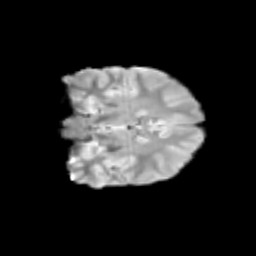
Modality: T2w
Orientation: coronal
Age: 13
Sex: female
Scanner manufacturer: siemens
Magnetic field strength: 3 T
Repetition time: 3.8 s
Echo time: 0.07 s